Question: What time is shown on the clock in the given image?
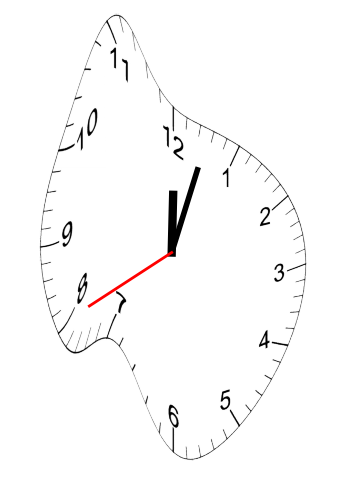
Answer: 12:02:40